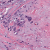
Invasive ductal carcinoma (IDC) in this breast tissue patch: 1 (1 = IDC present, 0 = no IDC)